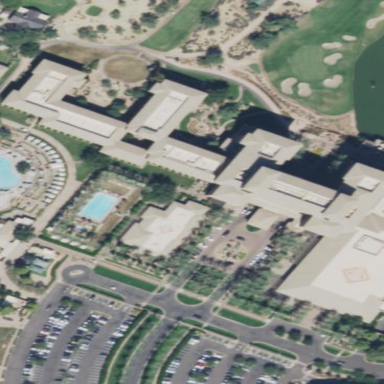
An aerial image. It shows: Hotel building.